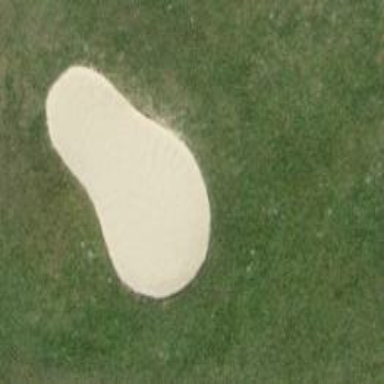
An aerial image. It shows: Bunker filled with sand on golf course.